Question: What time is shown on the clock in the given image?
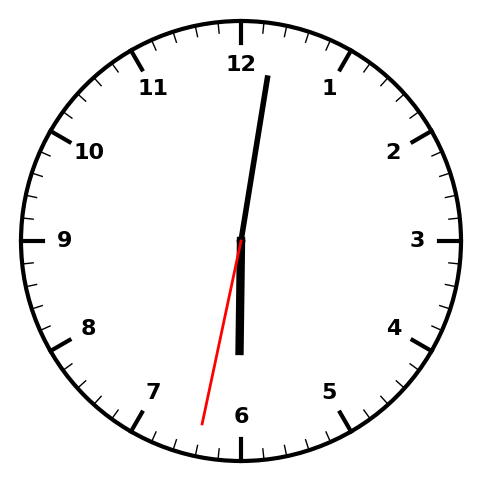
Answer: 06:01:32